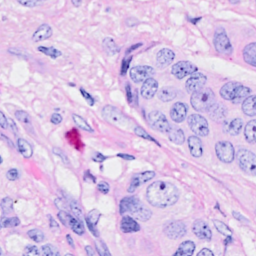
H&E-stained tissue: Breast